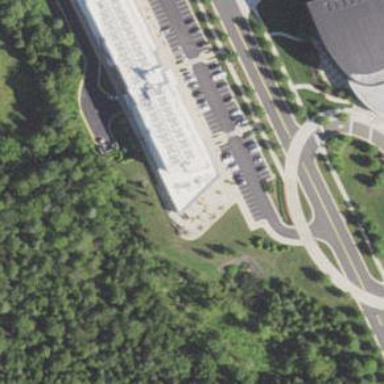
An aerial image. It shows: Parking area designated for service vehicles.